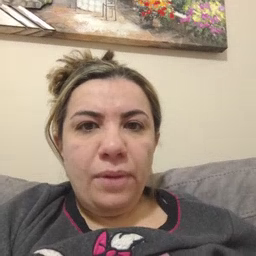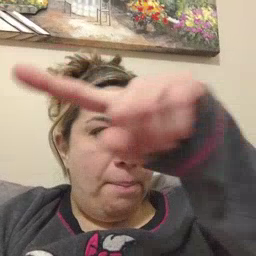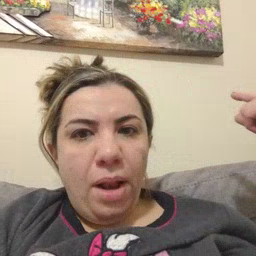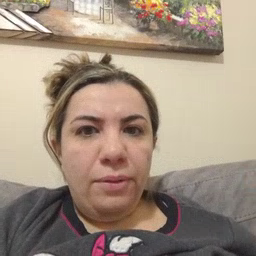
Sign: black